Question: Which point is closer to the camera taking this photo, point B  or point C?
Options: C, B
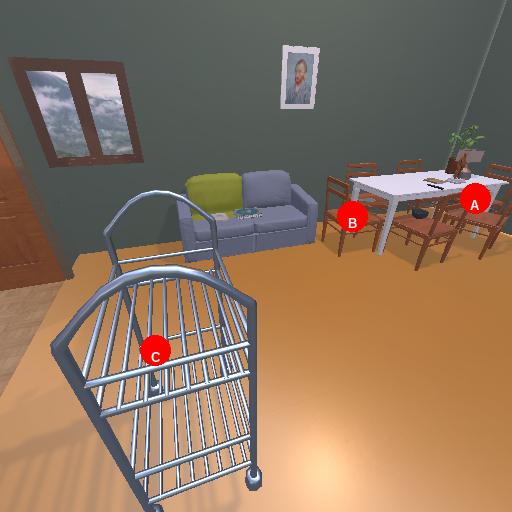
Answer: C